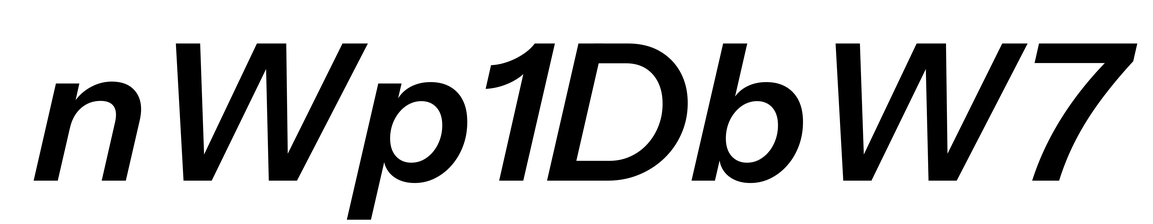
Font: InstrumentSans-Italic_SemiBold_Italic